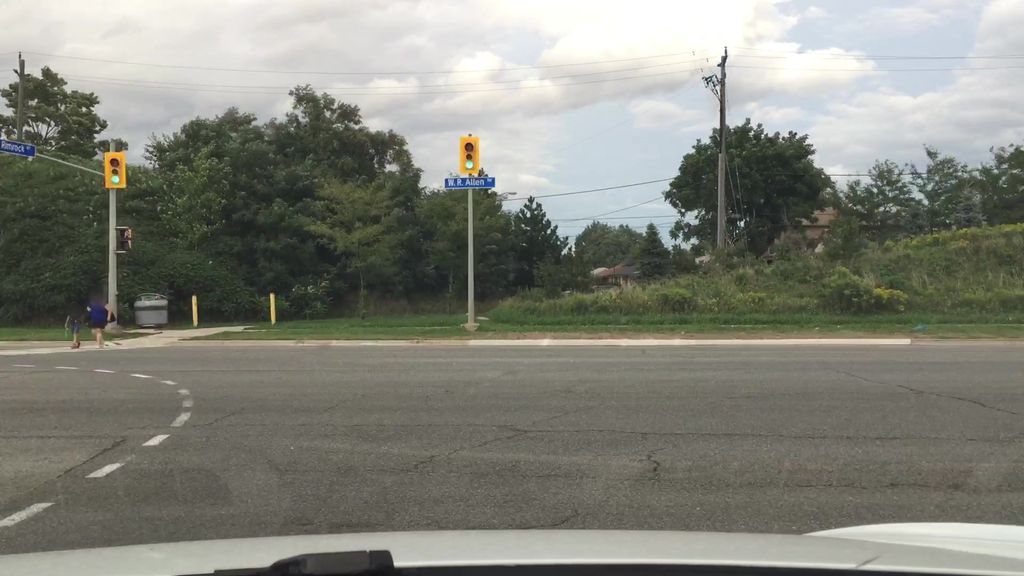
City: toronto